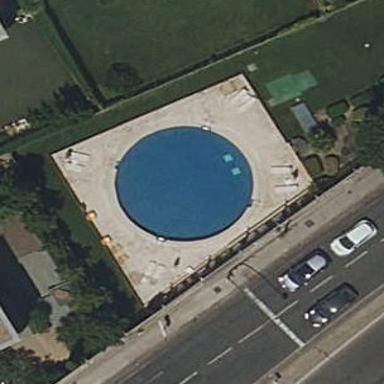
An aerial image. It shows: Swimming pool located in leisure land.